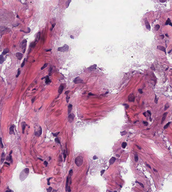
Tumor epithelial tissue: no
Tumor-associated stroma tissue: no
Normal tissue: yes